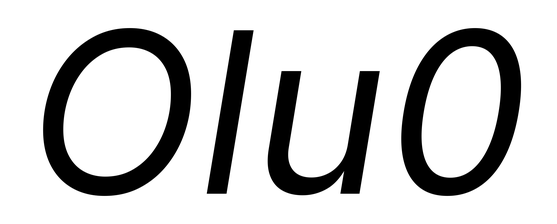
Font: Inter-Italic_Italic